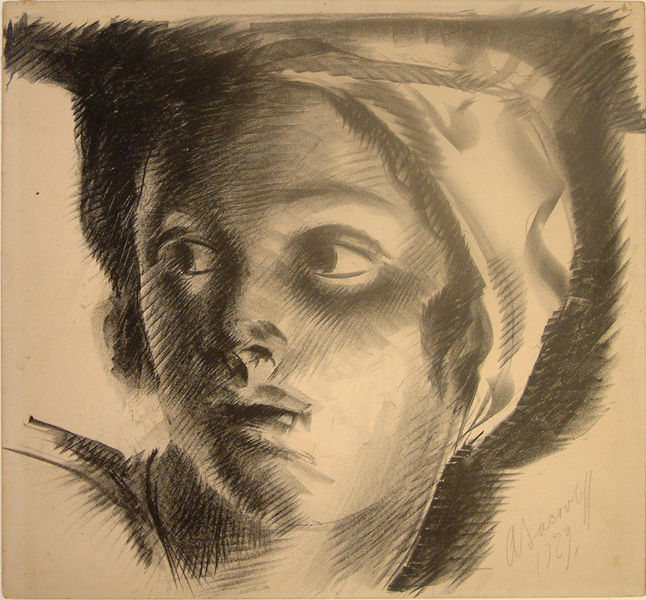
Titel: Russian Peasant Girl, Russian Peasant Girl
Künstler: Aleksandr Iakovlev
Standort: Amherst (Massachusetts, USA)
Institution: Mead Art Museum, Amherst College
Schlagwörter: hat, white, black, dark, dress, face, grey, hair, nose, old, portrait, woman, looking, picture, print, brown, girl, head, eyes, light, drawing, black and white, mouth, scarf, sketch, french, italian, side view, pastel, lines, headband, lips, shading, charcoal, crayon, lithograph, contrast, litho, scared, fear, frown, chiaroscuro, portait, pencel, 3/4 view, surprise, lith, nervous, headwrap, check